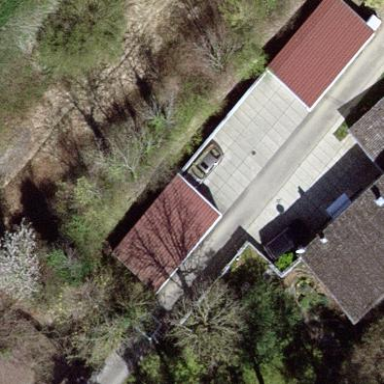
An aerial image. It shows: Group of garages.